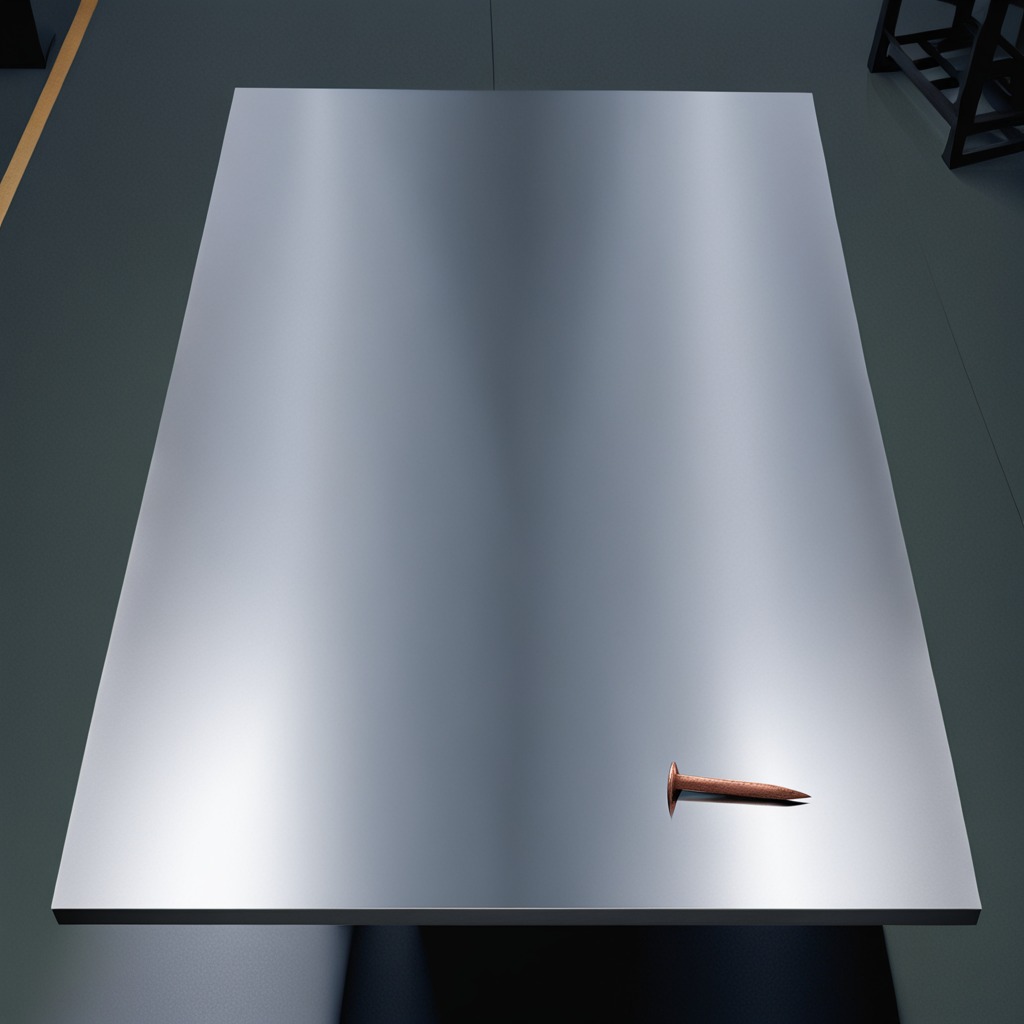
An iron nail is lying on the clean empty table in the basement in the evening.